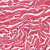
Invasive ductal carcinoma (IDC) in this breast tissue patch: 0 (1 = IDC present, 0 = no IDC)